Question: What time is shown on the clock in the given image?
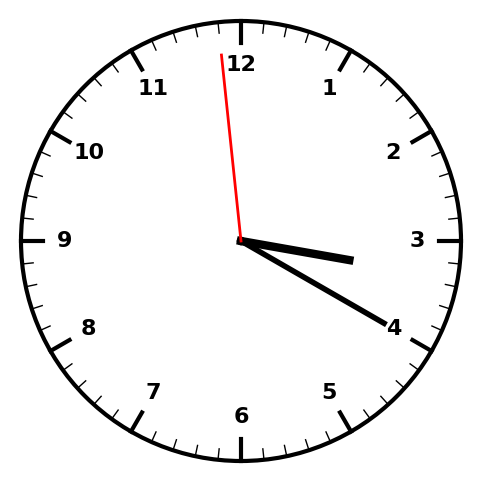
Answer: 03:19:59